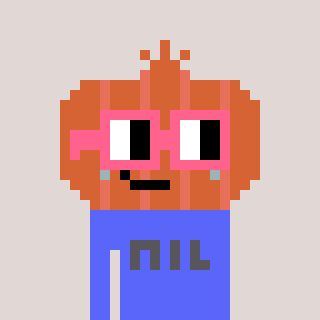
a pixel art character with square pink glasses, a onion-shaped head and a purple-colored body on a warm background